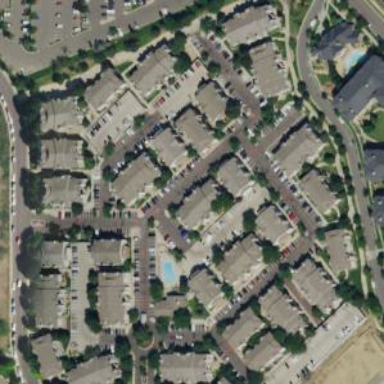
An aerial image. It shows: Residential area with apartments.